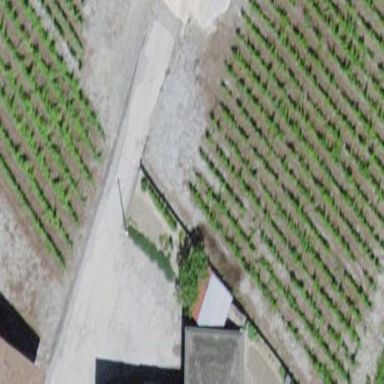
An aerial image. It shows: Vineyard where grapes are grown.